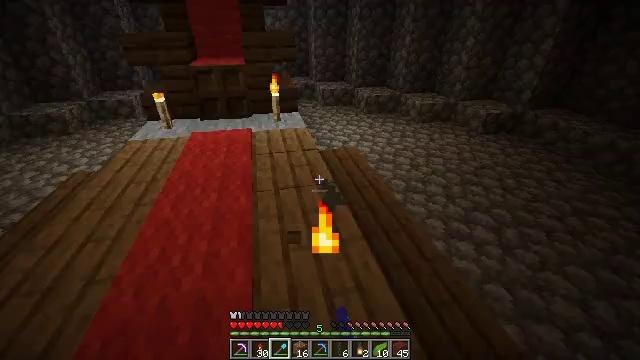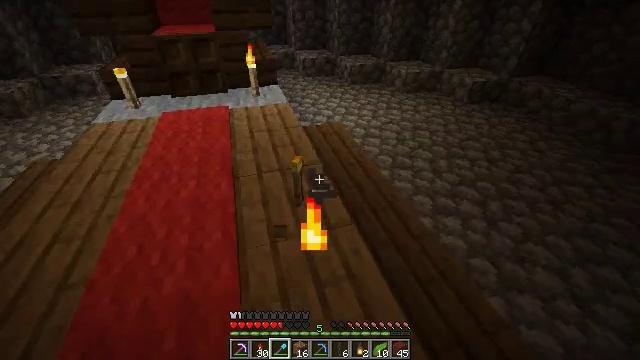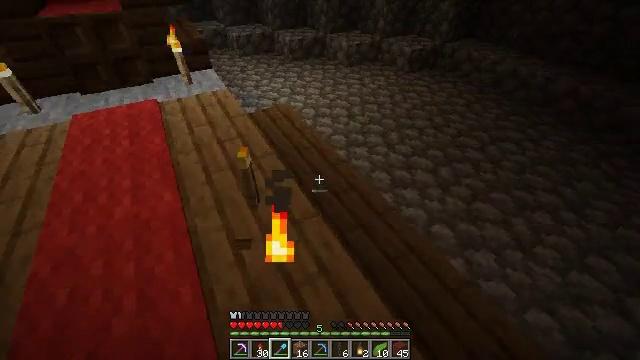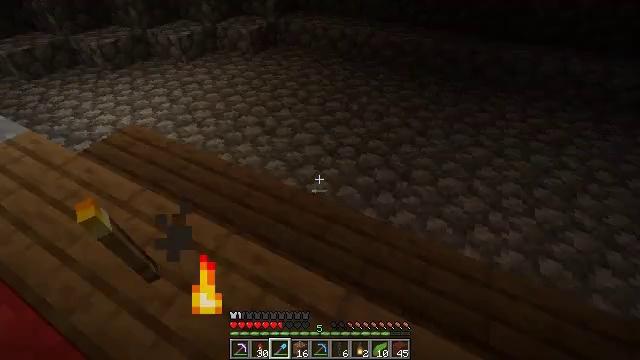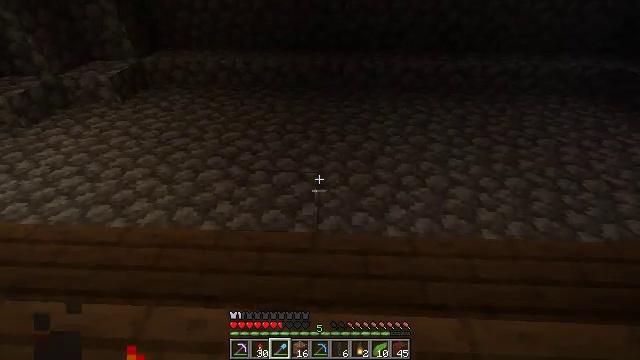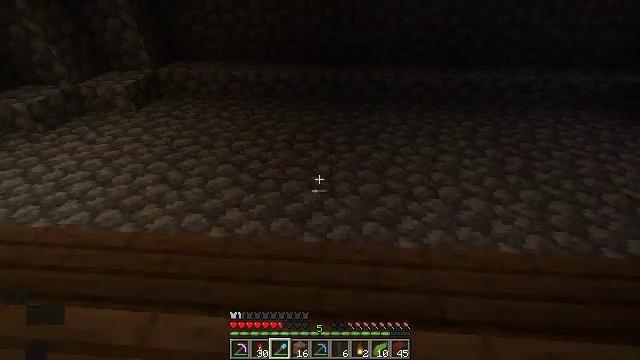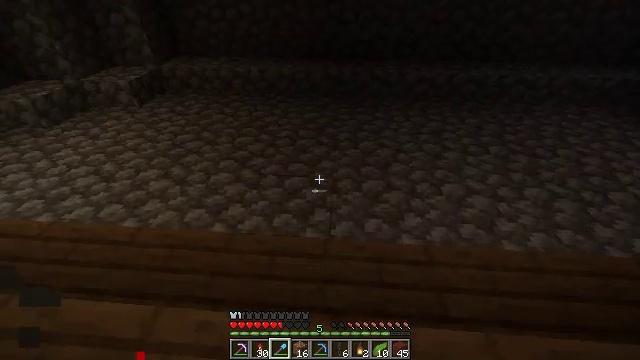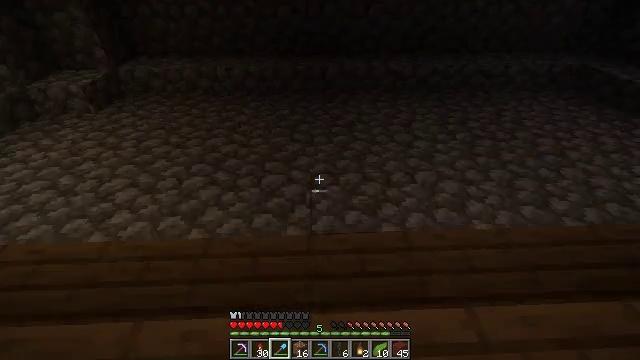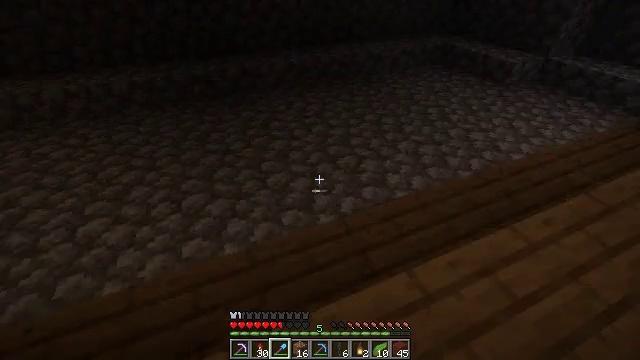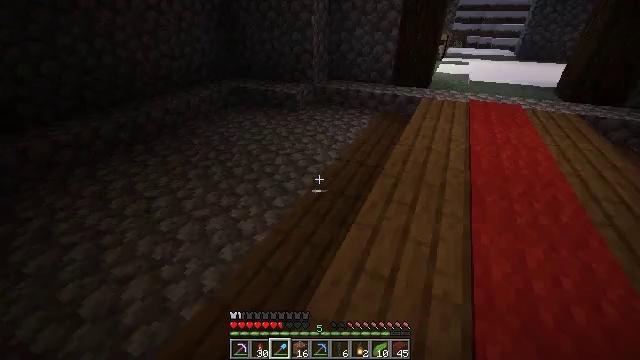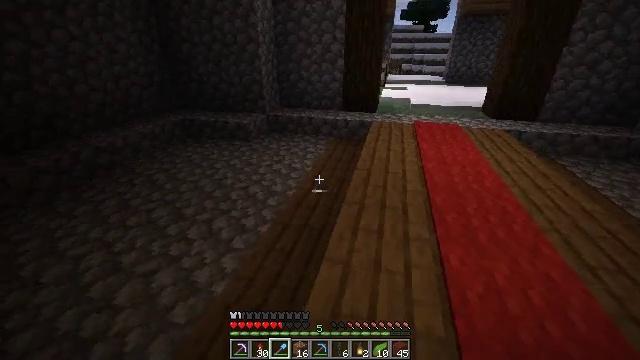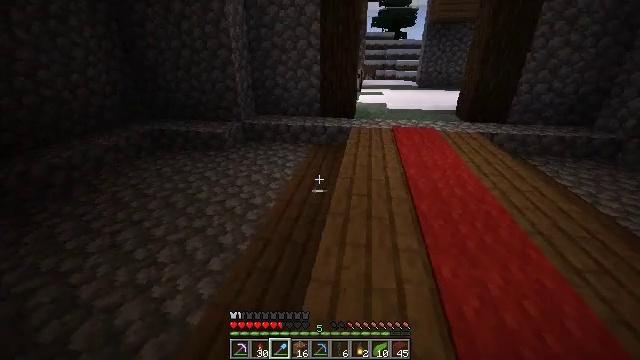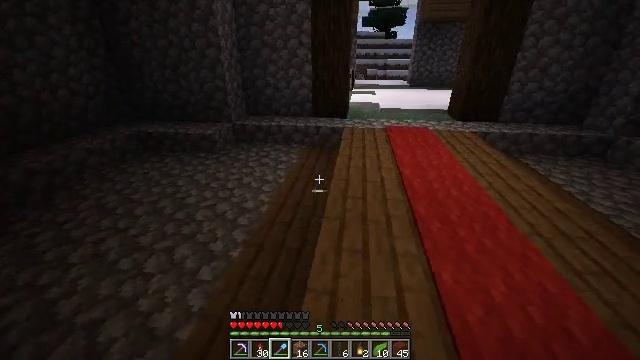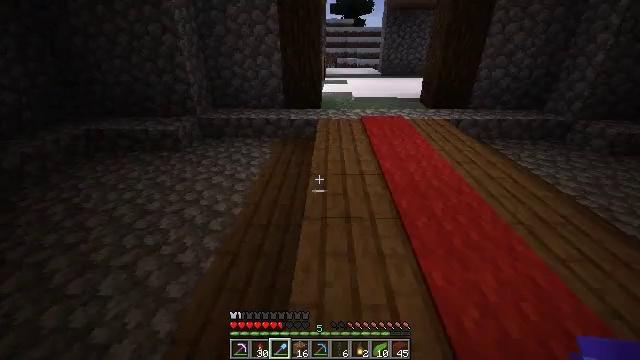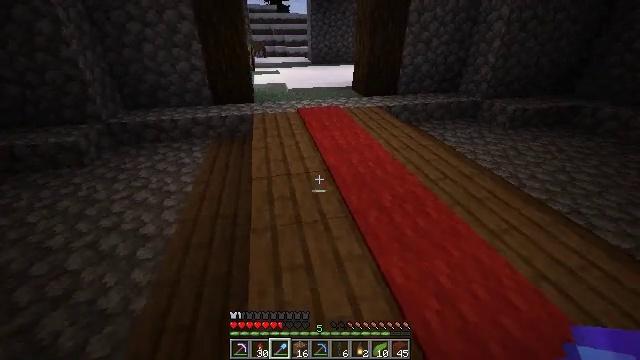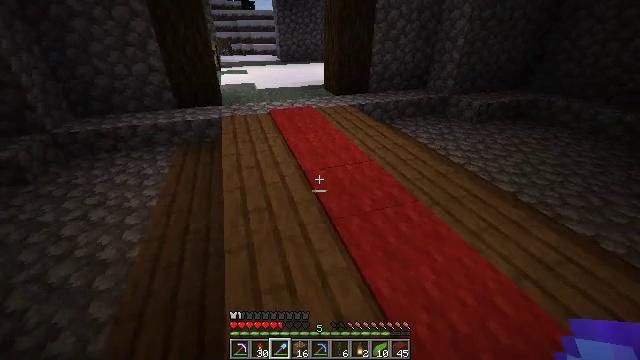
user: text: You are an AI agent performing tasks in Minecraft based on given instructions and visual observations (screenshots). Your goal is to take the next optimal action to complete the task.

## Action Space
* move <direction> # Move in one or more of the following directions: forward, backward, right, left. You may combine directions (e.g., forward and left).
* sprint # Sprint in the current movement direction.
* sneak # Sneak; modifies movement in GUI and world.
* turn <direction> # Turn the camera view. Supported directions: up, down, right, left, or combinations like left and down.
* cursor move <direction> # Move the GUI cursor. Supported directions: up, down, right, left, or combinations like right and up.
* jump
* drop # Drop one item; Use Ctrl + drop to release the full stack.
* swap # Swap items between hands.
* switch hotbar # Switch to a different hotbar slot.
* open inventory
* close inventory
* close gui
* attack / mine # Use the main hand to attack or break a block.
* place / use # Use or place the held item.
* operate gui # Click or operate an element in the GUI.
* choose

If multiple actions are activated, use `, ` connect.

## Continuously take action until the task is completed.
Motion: motion action
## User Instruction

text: Mine the red carpet.
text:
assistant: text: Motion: move forward, turn right and down
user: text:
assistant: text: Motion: turn right and down
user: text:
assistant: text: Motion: turn right and down
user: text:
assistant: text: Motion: turn right and up
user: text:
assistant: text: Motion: turn left and up
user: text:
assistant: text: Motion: no_op
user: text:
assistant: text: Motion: turn right
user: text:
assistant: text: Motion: move forward, turn right
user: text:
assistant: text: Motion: move forward, turn right and up
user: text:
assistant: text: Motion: move forward, turn right and up
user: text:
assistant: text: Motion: move forward, turn right and up
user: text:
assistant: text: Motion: move forward, turn right
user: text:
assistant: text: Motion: move forward, turn right and down
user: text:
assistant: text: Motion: move forward, turn right and down
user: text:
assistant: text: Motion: move forward, turn right
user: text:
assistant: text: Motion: move forward
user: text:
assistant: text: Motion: move forward
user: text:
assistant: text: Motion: move forward
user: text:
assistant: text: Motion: move forward
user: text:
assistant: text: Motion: move forward
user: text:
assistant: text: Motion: move forward
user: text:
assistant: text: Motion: move forward
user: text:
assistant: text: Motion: move forward, turn left
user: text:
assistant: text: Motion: move forward, turn left
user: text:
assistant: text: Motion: move forward, turn left
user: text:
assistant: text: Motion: move forward, turn left
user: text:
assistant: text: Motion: move forward and move right, turn left
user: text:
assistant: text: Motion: move forward and move right, turn left and up
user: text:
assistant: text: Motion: move forward and move right, turn left
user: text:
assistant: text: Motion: move forward and move right, turn left and up